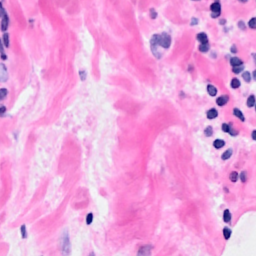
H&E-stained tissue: Breast